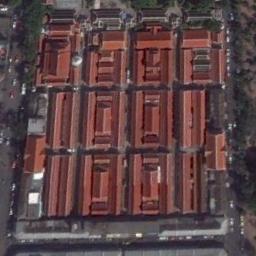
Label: palace